Question: I am trying to implement Change Password feature in MVC (Rest server) application from the User Control Panel but because of some strange reason I can't scope values from form input.
My html form:
'''
<accordion-group heading="Change password" is-open="changePasswordStatus.open" style="cursor: pointer">
<div>
<div>
<form class="form-horizontal" role="form">
<form-row model="newPassword" name="New: " size="col-sm-8"></form-row>
<form-row model="repeatedNewPassword" name="Repeat: " size="col-sm-8"></form-row>
<form-row model="currentPassword" name="Current: " size="col-sm-8"></form-row>
<br>
</form>
</div>
<div>
<button class="btn btn-default btn-sm" ng-click="changePassword()">Save</button>
<button class="btn btn-warning btn-sm" ng-click="changePasswordStatus.open = !changePasswordStatus.open">Cancel</button>
</div>
</div>
</accordion-group>
'''
My formRow.html:
'''
<div class="form-group">
<label for="inputText3" class="col-sm-2 control-label">{{name}}</label>
<div class="{{size}}">
<input type="{{type}}" class="form-control" data-ng-model="model">
</div>
</div>
'''
My formRow.js:
'''
collectionsApp.directive('formRow', function(){
return {
restrict: 'E',
replace: true,
scope: {
model: '=',
name: '@',
size: '@',
type: '@'
},
templateUrl: '/directives/formRow.html',
link: function(scope, attrs, element) {
}
}
});
'''
My userController:
'''
$scope.changePassword = function() {
if ($scope.newPassword === $scope.repeatedNewPassword) {
userService.changePassword($scope.newPassword, $scope.currentPassword);
} else {
$scope.alerts.push({
msg : 'Passwords do not match!'
})
}
}
'''
And when I enter values in inputs and place breakpoints and trigger changePassword() in debug i get:

If condition has passed with value of true because they are both undefined.
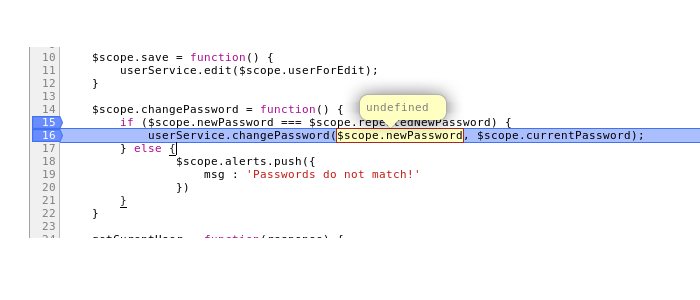
Answer: I believe this may be the case of <URL>, requiring an object being passed into your scoped parameters. Mind trying to change your parent scope to use an object and bind to the properties and not the primitive values:
'''
$scope.security = {newPassword : '', currentPassword = ''};
'''
then you would use something like this in your attributes:
'''
model="security.newPassword"
'''
Or better yet, not make it confusing with model:
'''
myapp-model="security.newPassword"
'''
or pass in the whole object
'''
myapp-security="security"
'''